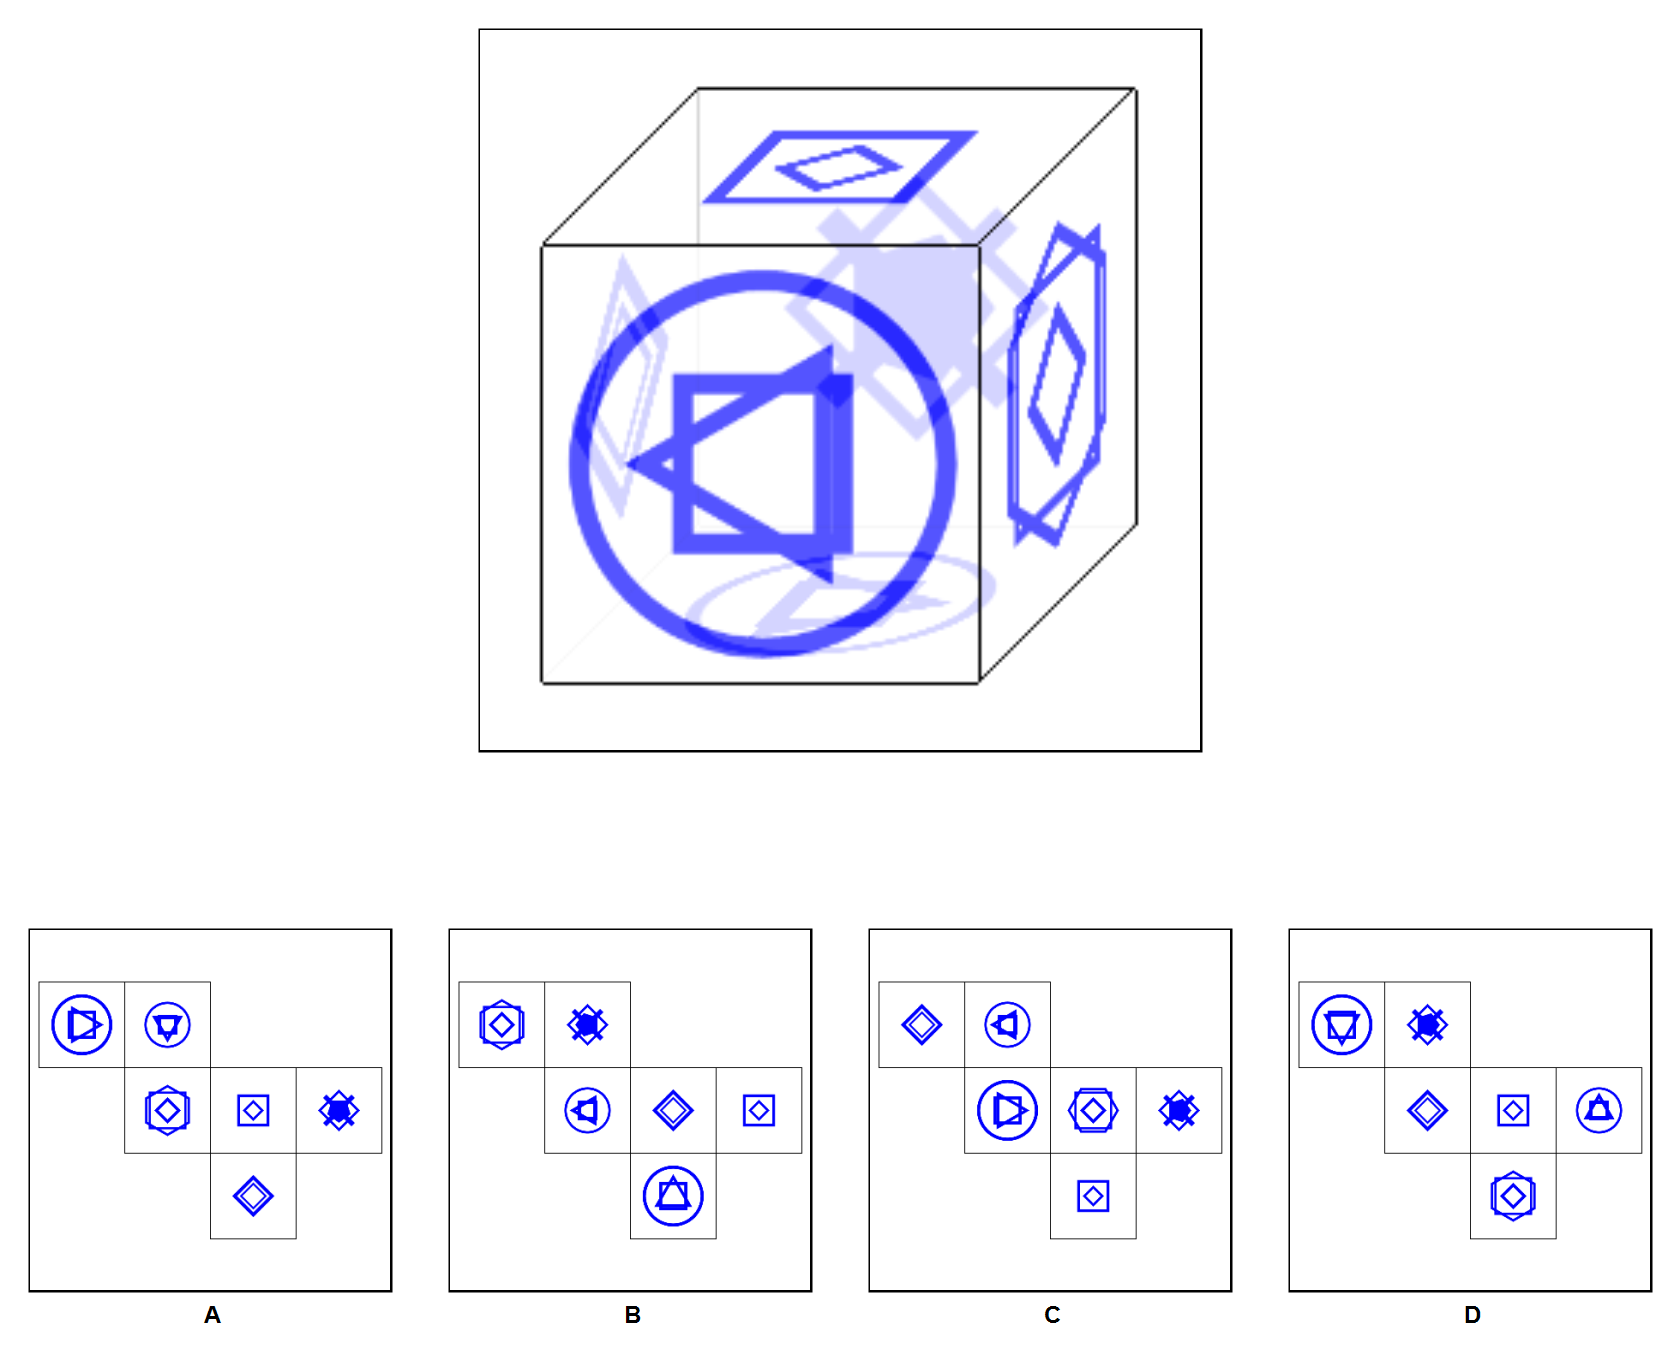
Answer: B